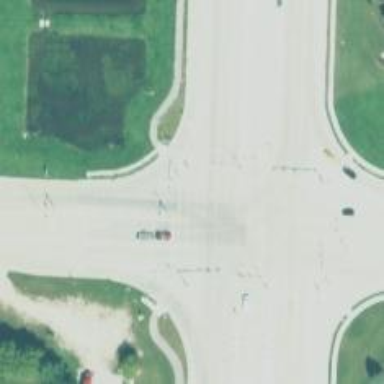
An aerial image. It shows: Crossing with line markings on the road.